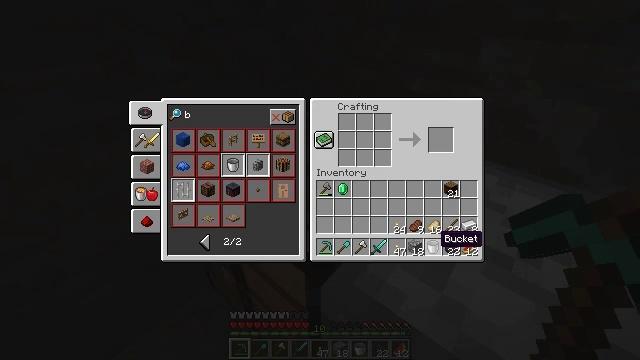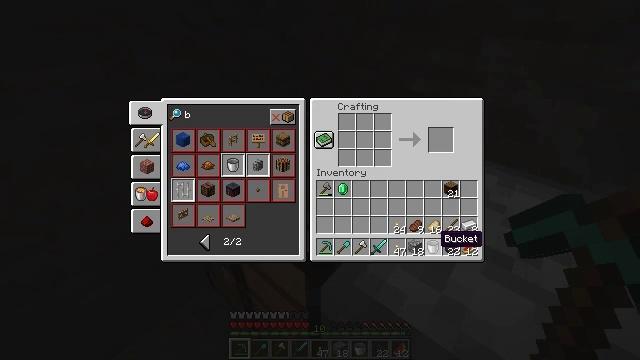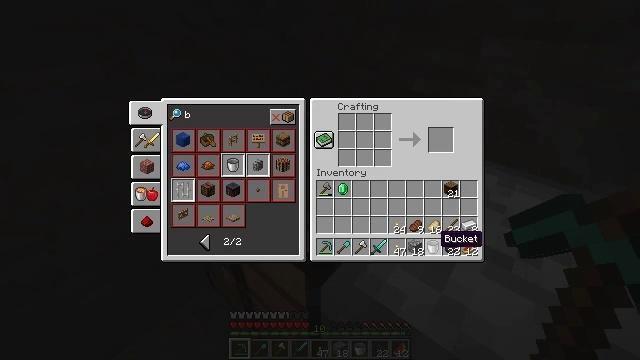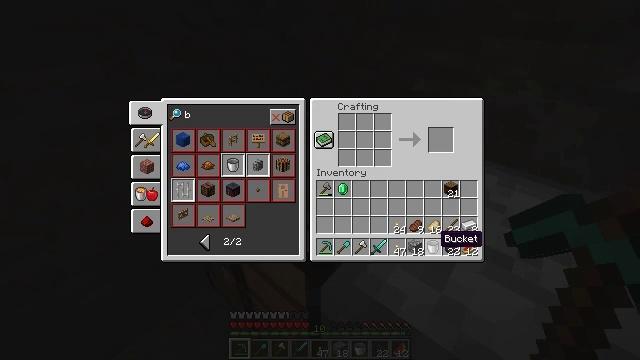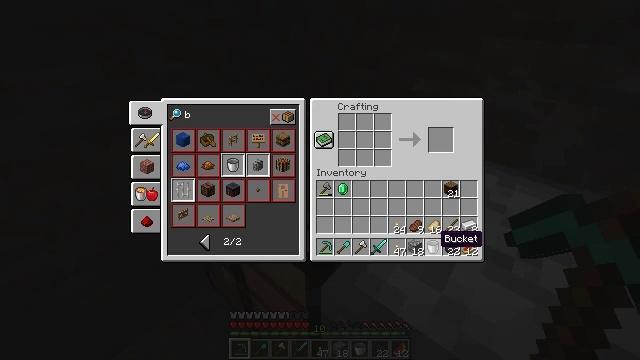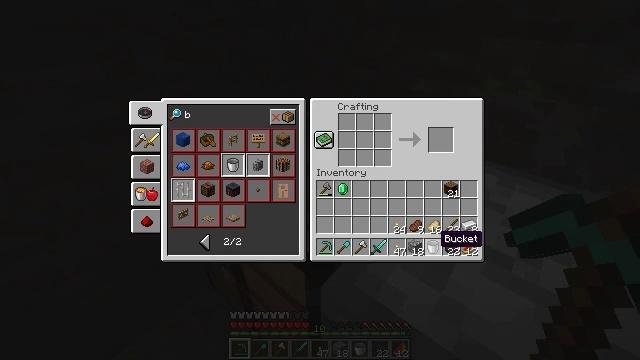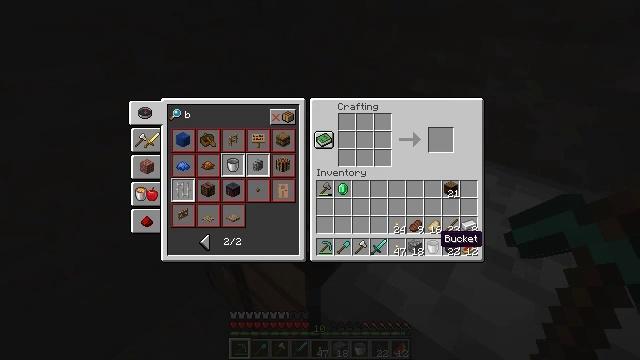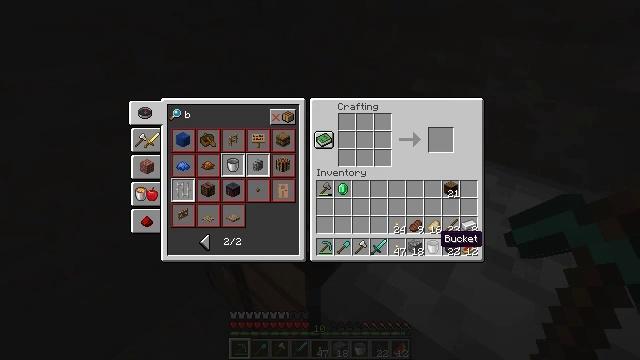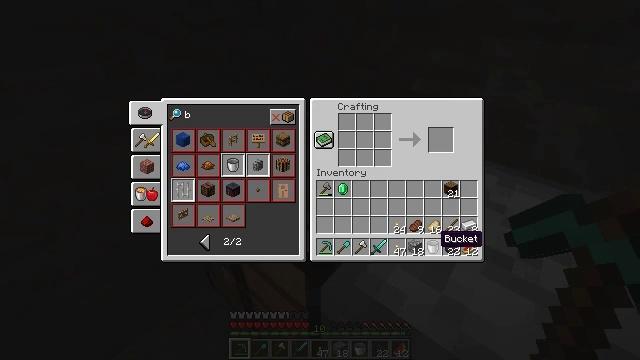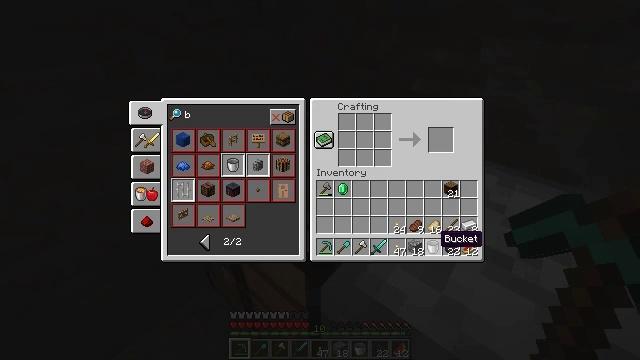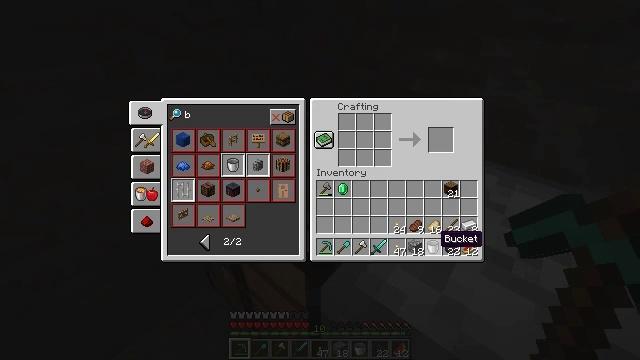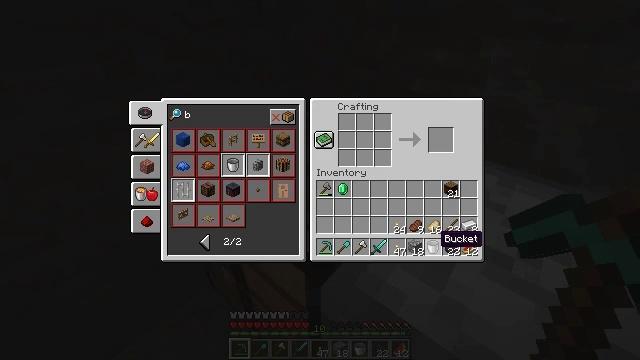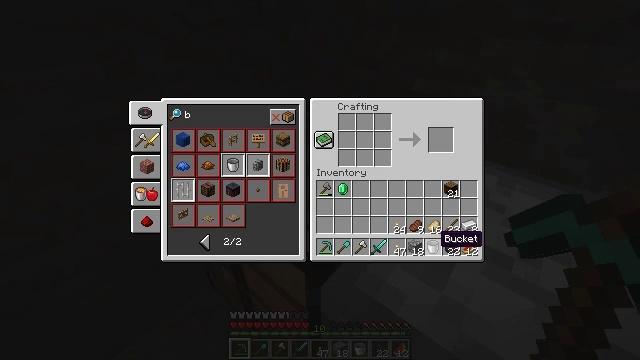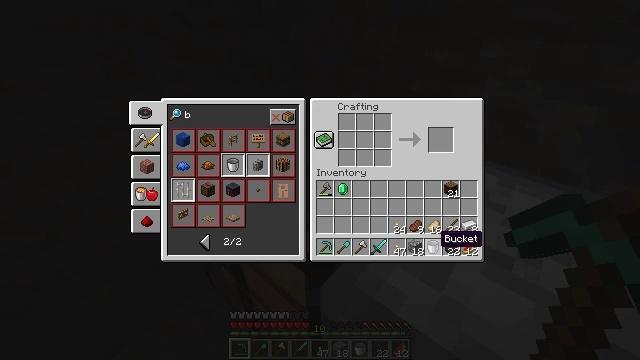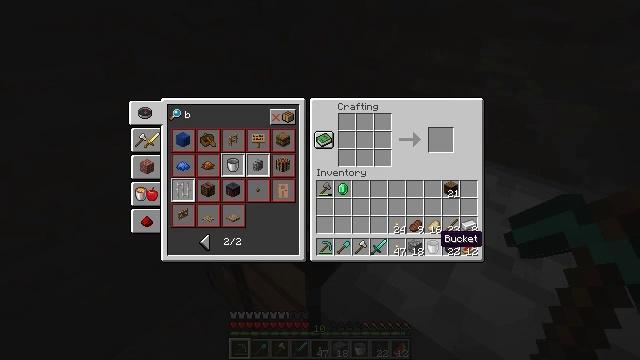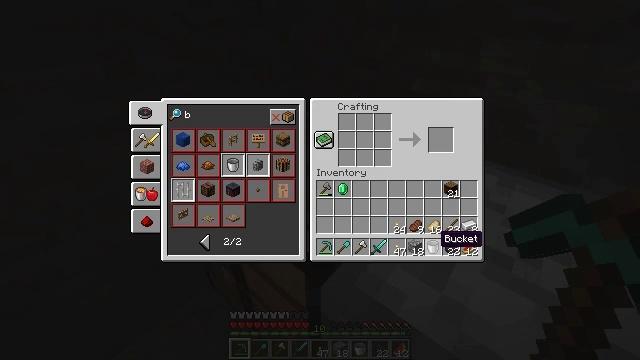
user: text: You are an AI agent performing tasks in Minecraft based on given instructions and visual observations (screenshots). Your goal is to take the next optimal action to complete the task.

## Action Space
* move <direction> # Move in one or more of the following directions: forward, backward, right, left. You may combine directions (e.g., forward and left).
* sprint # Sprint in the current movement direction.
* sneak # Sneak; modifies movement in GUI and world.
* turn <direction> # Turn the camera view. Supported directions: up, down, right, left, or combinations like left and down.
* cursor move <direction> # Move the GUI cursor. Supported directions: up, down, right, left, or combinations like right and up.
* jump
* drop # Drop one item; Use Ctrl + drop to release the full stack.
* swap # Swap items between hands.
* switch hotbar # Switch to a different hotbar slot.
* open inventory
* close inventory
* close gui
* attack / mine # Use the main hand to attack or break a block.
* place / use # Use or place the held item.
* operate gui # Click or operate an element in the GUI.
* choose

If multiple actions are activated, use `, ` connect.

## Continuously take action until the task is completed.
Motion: motion action
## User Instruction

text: Remove an emerald from the inventory.
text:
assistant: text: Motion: no_op
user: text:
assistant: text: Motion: no_op
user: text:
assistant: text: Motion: no_op
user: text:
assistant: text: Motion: no_op
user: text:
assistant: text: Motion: no_op
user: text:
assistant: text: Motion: no_op
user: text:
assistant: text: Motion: no_op
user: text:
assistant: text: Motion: no_op
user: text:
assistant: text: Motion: no_op
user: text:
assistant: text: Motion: no_op
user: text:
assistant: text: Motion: no_op
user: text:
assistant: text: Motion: no_op
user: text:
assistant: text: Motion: no_op
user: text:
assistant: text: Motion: no_op
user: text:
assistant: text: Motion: no_op
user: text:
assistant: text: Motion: no_op
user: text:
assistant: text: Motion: no_op
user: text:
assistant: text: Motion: no_op
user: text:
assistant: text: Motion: no_op
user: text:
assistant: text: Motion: no_op
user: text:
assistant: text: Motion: no_op
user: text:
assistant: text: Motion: no_op
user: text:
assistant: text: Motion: no_op
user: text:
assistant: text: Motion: no_op
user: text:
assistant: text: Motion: no_op
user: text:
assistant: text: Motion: cursor move right
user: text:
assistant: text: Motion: cursor move right and down
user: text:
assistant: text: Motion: cursor move right and down
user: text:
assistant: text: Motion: no_op
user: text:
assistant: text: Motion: no_op